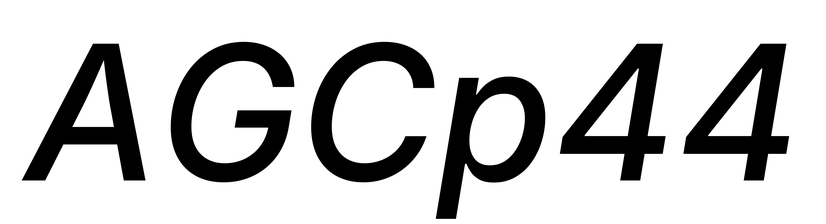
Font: Inter-Italic_Medium_Italic